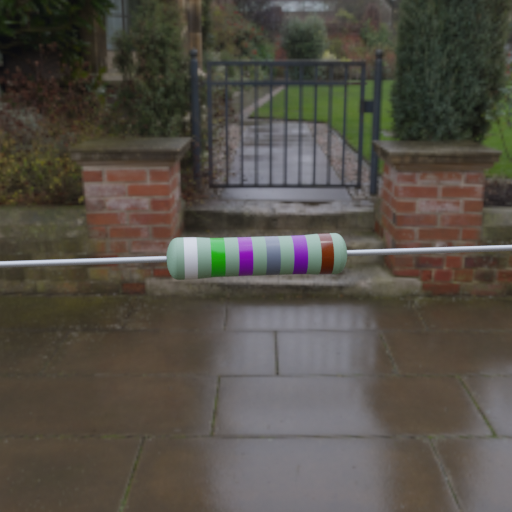
Resistor colour bands (in order): white, green, violet, gray, violet, brown